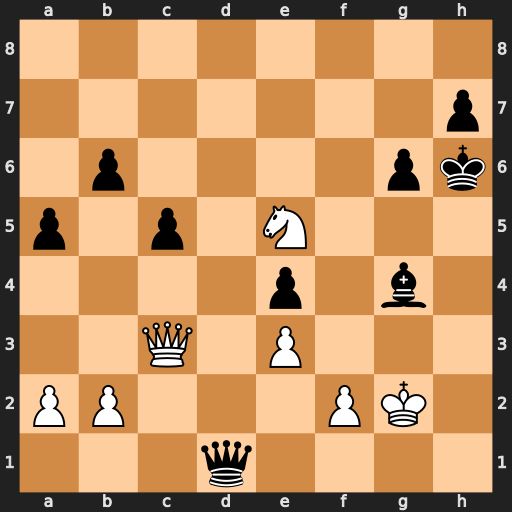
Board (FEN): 8/7p/1p4pk/p1p1N3/4p1b1/2Q1P3/PP3PK1/3q4
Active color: w
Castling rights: -
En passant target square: -
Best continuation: Nf7+ Kh5 Qe5+ Bf5 Qh2+ Bh3+ Qxh3#